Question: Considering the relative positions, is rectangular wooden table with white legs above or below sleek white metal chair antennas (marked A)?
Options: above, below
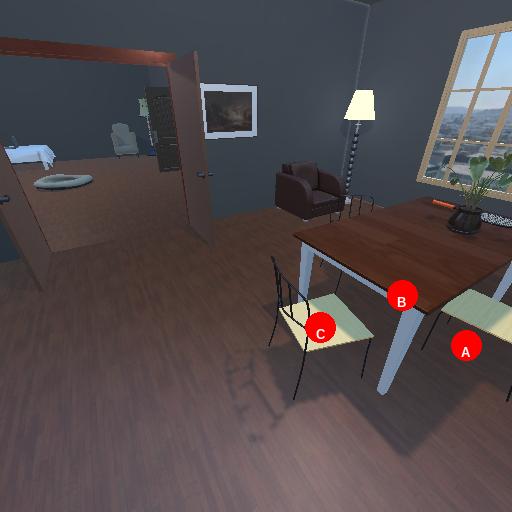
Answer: above